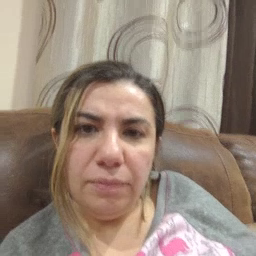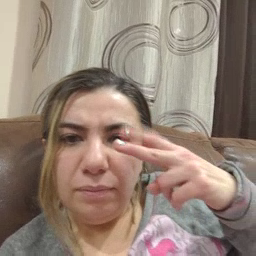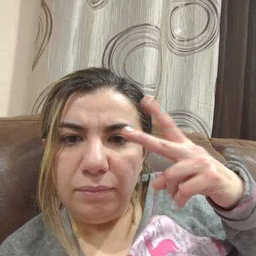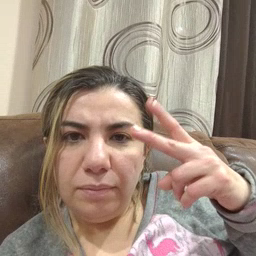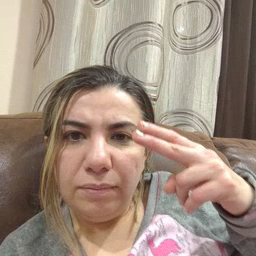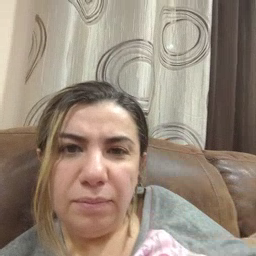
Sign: scissors